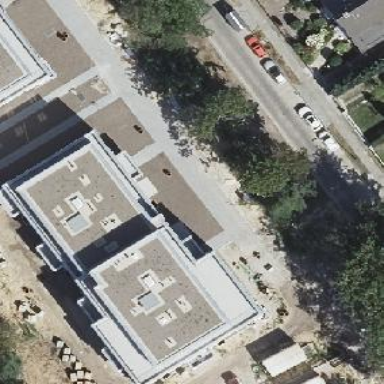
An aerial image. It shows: Flat-roofed apartment building.